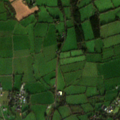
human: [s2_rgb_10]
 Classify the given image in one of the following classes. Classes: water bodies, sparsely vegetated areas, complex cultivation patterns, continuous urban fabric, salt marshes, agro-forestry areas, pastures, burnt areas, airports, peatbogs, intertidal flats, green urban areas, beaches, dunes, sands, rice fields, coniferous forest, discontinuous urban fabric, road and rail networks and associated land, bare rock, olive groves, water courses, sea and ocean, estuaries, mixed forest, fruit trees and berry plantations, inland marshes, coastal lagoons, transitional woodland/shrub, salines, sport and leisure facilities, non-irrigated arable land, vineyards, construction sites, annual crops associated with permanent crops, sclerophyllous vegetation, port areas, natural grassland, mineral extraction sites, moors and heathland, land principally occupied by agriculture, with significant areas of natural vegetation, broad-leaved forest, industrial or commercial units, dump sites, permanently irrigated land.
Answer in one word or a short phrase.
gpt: pastures, land principally occupied by agriculture, with significant areas of natural vegetation